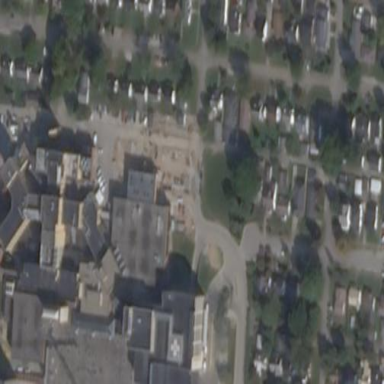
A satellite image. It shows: Hospital building.